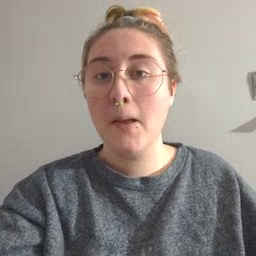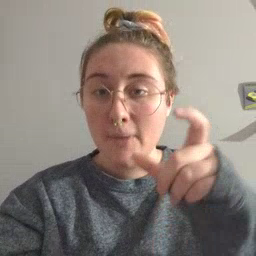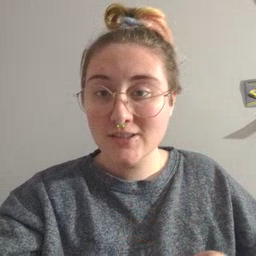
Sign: person